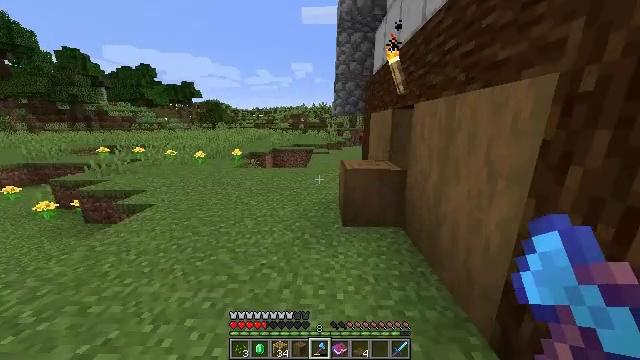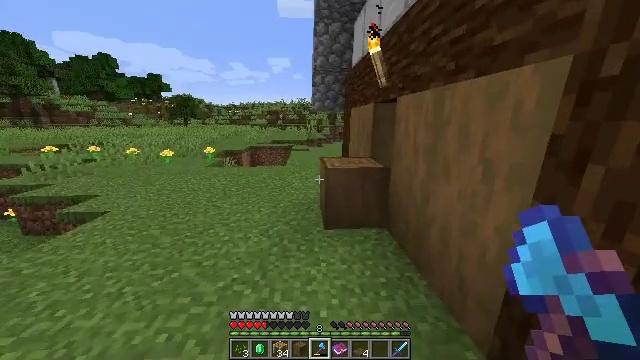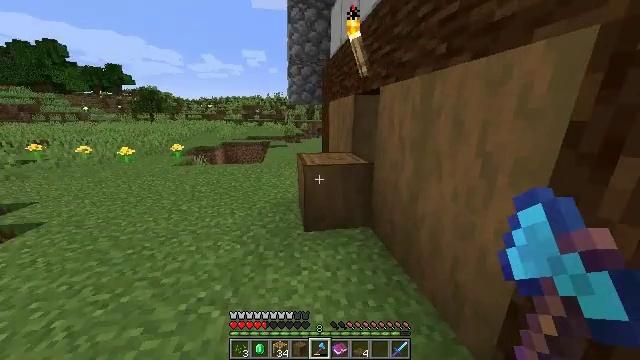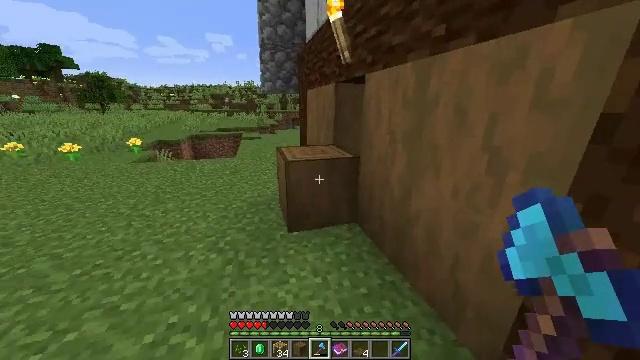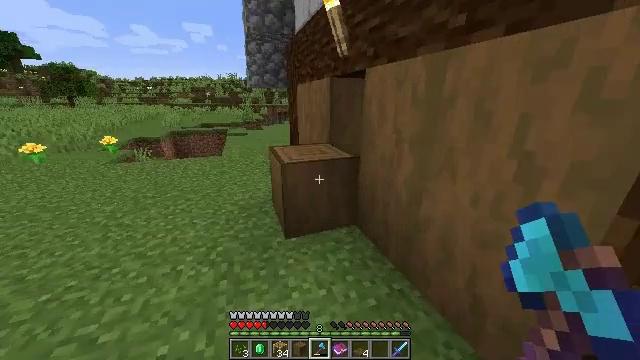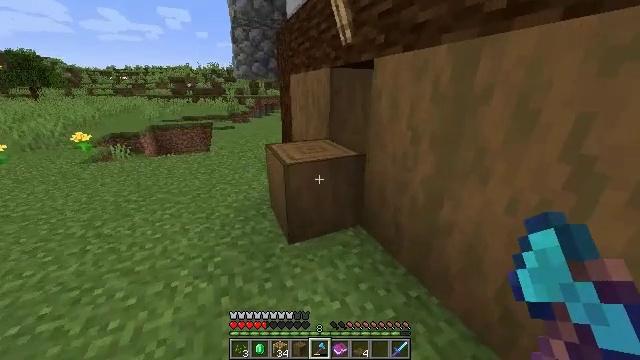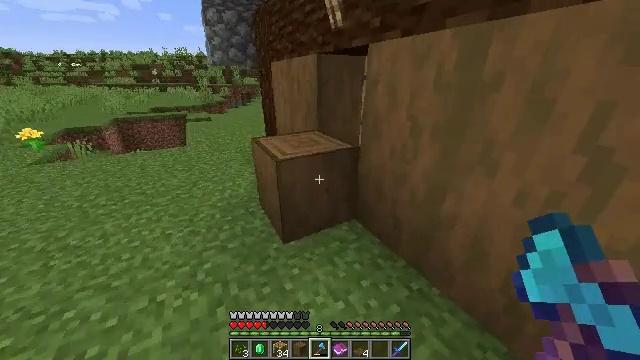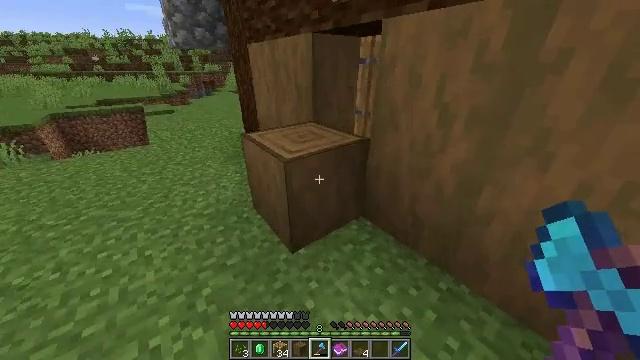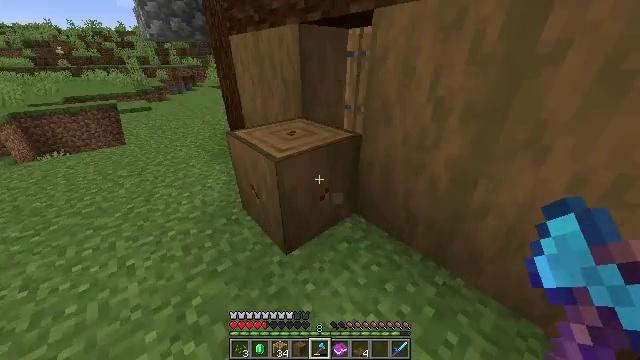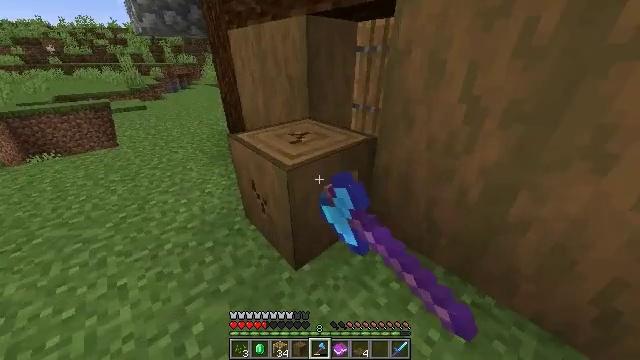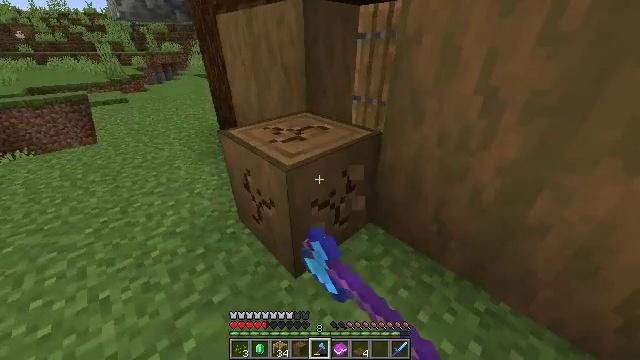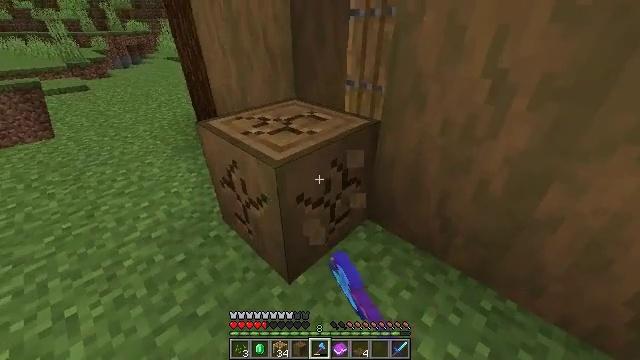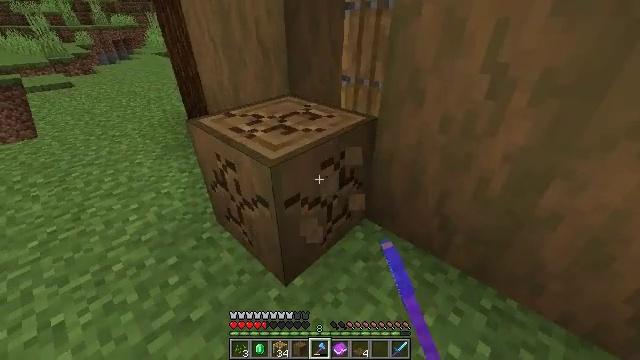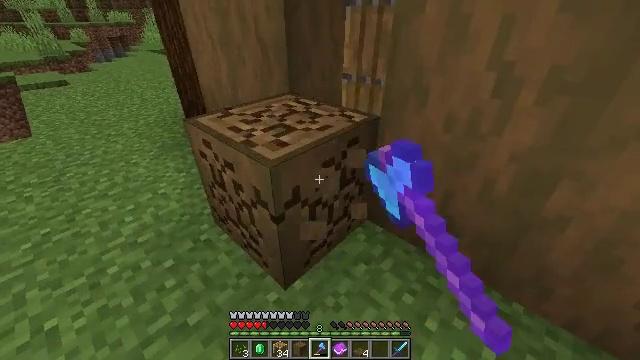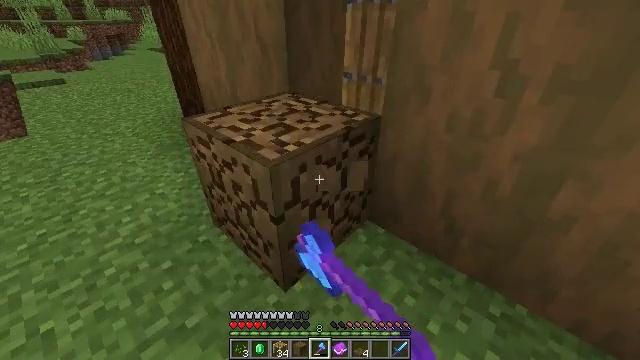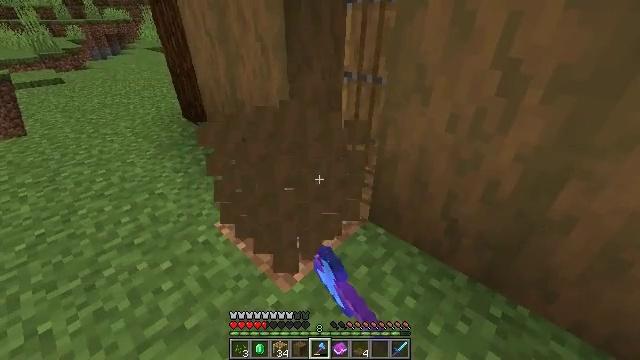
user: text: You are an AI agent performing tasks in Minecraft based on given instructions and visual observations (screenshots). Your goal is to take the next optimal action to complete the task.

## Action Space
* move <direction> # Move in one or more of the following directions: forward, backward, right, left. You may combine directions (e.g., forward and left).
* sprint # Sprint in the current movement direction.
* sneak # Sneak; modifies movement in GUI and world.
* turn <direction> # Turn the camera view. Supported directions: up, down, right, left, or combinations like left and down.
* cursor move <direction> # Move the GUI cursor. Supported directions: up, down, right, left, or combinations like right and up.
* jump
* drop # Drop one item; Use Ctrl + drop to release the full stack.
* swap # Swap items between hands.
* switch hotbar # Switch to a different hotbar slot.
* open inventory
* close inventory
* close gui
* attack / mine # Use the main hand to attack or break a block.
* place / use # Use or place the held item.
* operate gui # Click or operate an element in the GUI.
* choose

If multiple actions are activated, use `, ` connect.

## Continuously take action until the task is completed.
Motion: motion action
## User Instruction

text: Harvest stripped spruce log.
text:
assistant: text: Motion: move forward, turn right and down
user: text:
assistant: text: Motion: move forward, turn right and down
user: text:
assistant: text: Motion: move forward and move left, turn right and down
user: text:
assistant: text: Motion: move forward and move left, turn right and down
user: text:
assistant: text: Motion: move forward and move left, turn right and down
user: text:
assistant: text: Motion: move forward and move left, turn right and down
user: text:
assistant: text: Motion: move forward and move left, turn right and down
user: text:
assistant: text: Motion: move forward, turn right and down, attack / mine
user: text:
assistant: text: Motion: attack / mine
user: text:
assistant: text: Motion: turn right and down, attack / mine
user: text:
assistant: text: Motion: turn right and down, attack / mine
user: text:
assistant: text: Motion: turn right, attack / mine
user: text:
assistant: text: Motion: attack / mine
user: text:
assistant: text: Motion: attack / mine
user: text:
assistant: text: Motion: attack / mine
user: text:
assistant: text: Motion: attack / mine
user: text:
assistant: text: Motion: attack / mine
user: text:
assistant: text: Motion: attack / mine
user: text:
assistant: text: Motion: attack / mine
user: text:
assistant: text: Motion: attack / mine